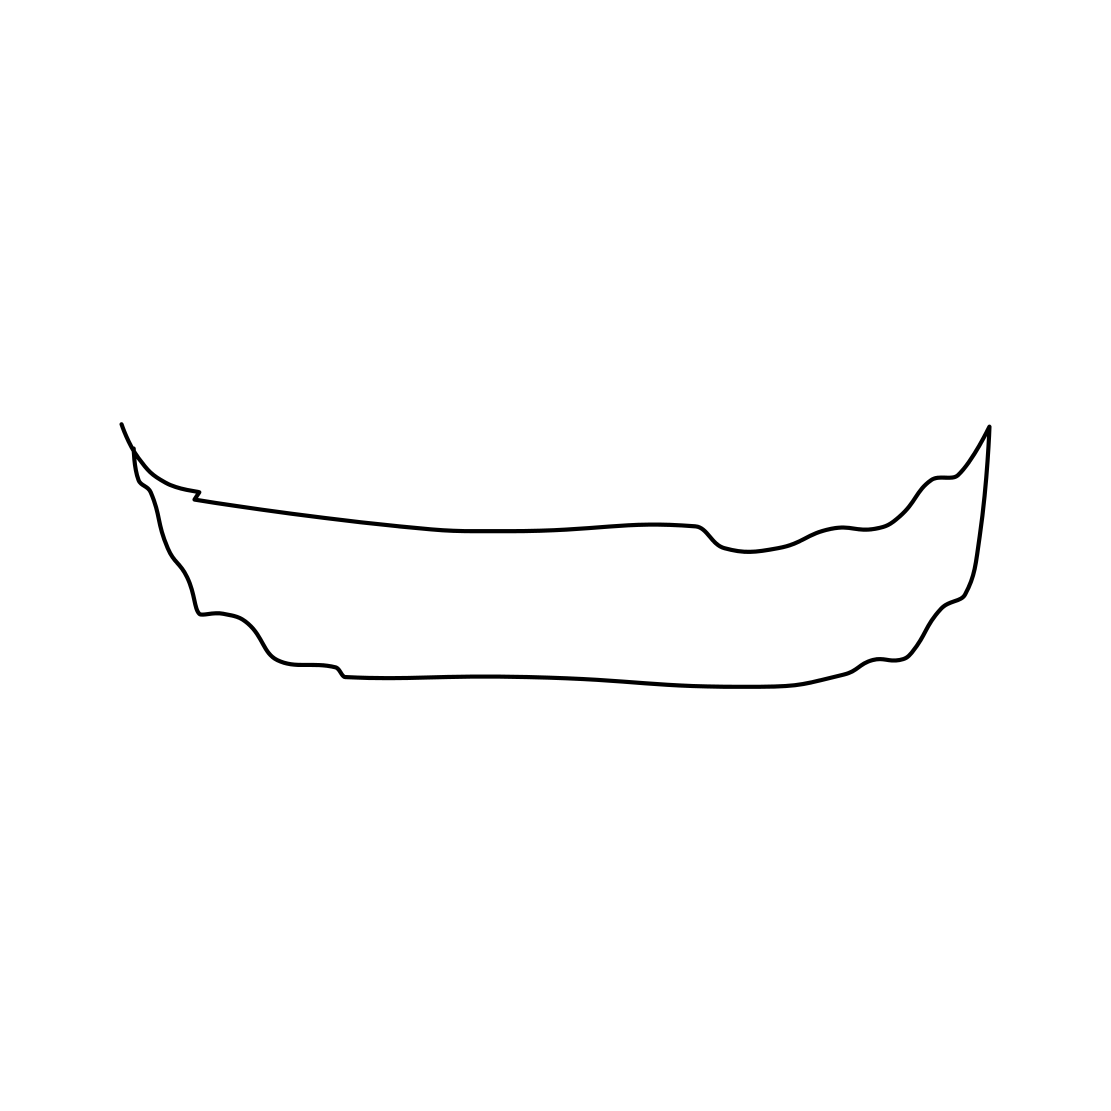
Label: canoe